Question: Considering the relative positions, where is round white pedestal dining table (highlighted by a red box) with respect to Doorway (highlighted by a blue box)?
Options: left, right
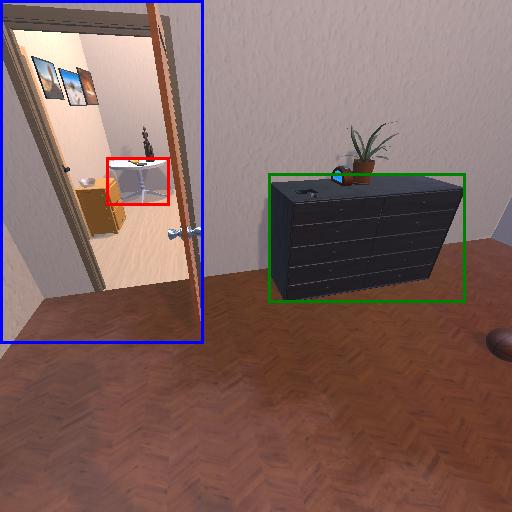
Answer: left